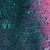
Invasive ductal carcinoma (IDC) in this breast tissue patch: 0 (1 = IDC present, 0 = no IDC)